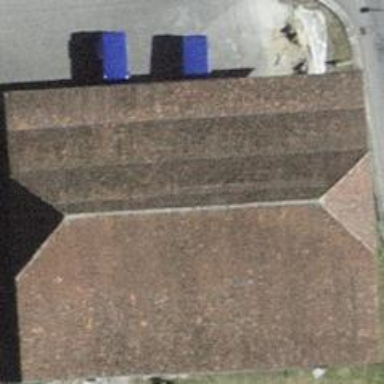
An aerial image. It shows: Rural barn.